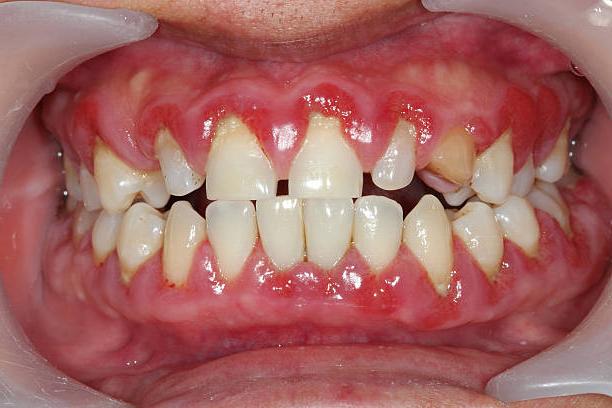
Condition: Gingivitis